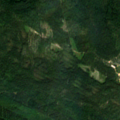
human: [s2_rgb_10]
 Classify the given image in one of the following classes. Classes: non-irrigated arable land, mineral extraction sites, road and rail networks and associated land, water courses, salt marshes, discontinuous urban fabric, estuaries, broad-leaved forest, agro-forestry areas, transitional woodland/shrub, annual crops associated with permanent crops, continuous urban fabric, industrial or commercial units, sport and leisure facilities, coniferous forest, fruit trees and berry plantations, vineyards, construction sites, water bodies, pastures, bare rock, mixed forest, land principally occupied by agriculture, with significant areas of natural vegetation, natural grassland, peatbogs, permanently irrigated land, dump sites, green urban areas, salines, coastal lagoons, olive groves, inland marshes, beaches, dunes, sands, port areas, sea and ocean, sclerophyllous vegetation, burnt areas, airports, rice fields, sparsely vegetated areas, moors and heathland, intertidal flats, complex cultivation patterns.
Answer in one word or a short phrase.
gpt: coniferous forest, mixed forest